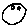
Label: smiley face